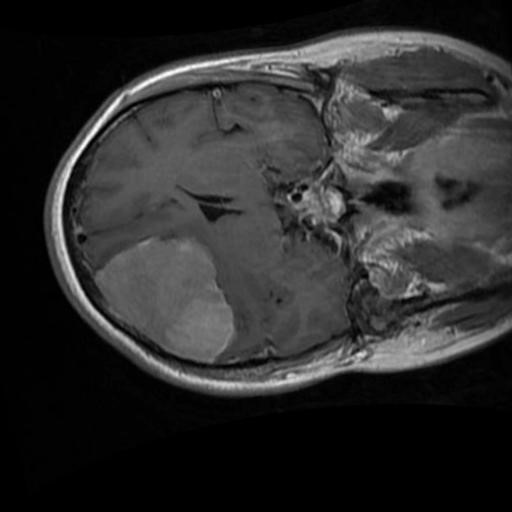
Label: brain_menin